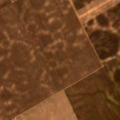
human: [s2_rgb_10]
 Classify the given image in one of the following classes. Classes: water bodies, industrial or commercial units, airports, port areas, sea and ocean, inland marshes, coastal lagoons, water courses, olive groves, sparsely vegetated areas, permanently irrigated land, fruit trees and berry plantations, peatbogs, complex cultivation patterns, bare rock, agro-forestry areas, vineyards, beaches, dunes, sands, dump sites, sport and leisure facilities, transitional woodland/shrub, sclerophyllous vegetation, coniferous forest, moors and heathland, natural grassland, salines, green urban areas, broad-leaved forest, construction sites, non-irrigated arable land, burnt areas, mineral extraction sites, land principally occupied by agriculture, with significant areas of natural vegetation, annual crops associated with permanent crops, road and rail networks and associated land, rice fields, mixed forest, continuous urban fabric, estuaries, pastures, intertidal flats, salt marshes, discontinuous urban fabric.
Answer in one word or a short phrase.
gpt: non-irrigated arable land